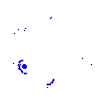
Particle: electron